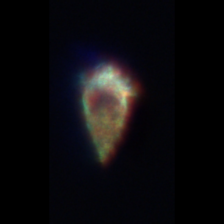
Taxon: Ciliates
Group: Other